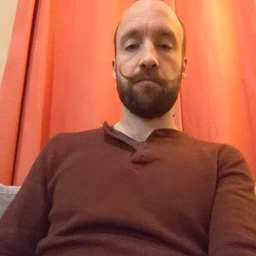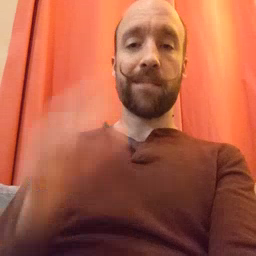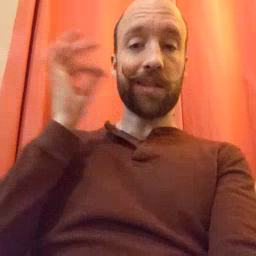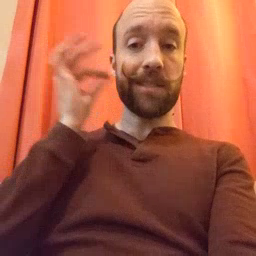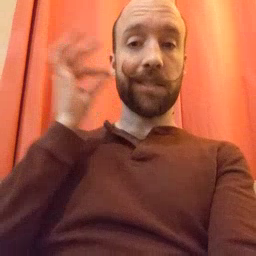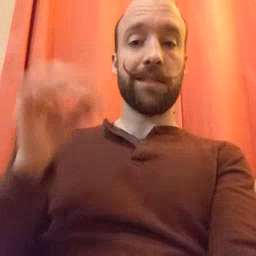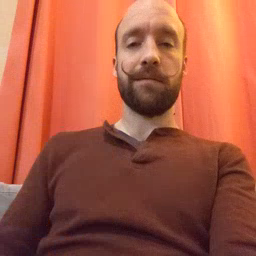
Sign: cat